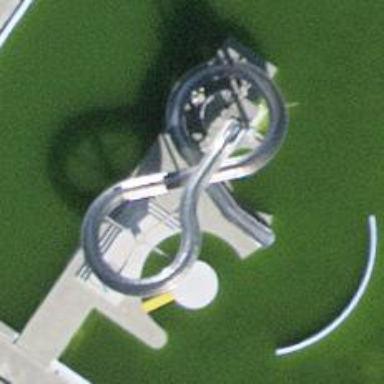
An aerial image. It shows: Water slide attraction.